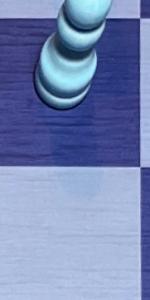
Label: Empty